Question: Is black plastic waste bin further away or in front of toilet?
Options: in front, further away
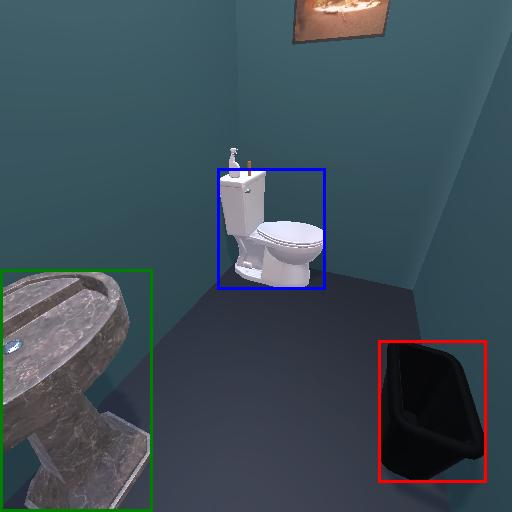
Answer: in front